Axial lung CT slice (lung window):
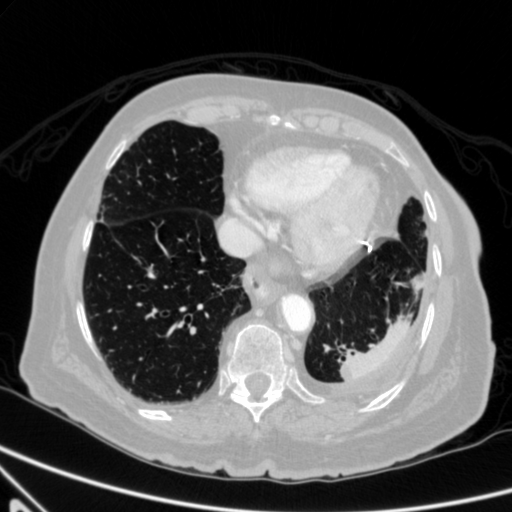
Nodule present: no